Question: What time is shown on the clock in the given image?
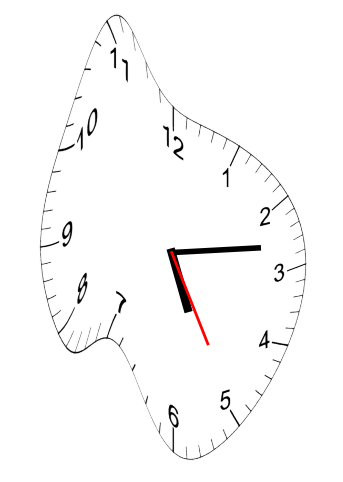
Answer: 05:13:25